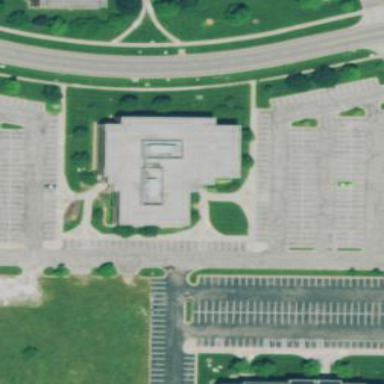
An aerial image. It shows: Office building.